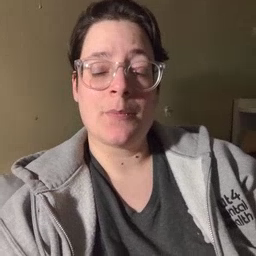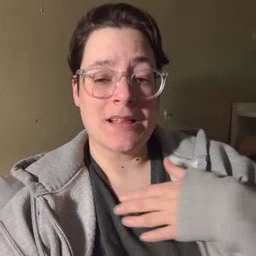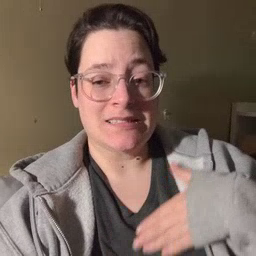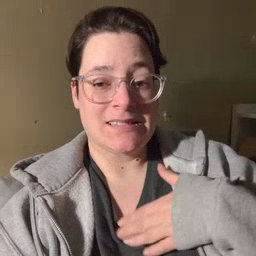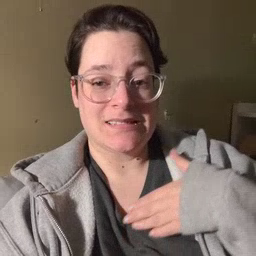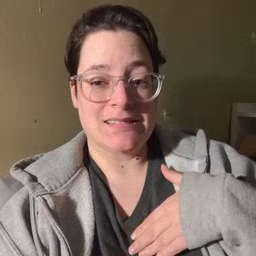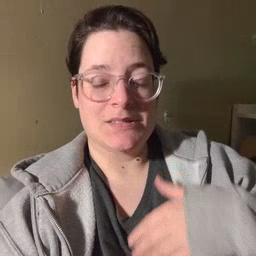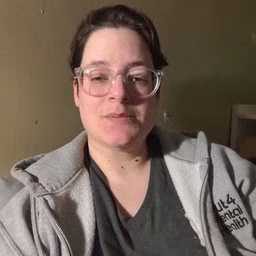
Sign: please